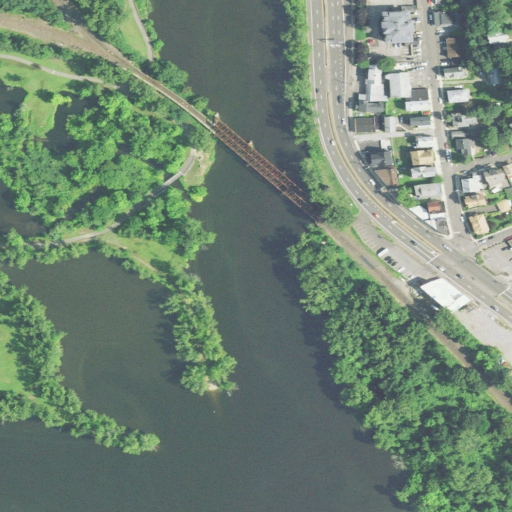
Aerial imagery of island in Connecticut named Hog Island containing open water, high intensity development, low intensity development, open development, deciduous forest, medium intensity development, herbaceous wetlands, evergreen forest, and grassland